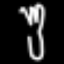
Label: fork